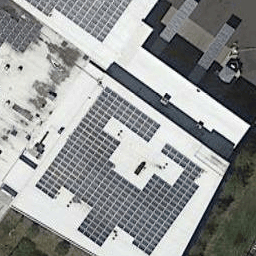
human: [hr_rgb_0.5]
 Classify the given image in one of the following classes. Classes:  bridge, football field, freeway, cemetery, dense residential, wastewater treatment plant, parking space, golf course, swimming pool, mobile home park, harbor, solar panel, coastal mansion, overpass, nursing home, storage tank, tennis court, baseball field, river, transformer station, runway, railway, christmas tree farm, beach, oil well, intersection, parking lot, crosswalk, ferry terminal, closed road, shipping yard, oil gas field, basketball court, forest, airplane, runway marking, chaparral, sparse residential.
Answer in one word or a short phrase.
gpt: solar panel